Interaction volume radius: 10 \u00c5
Interaction volume height: 10 \u00c5
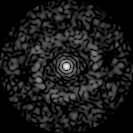
Disorder parameter: 0.8275